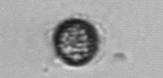
Label: Dinophyceae